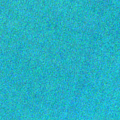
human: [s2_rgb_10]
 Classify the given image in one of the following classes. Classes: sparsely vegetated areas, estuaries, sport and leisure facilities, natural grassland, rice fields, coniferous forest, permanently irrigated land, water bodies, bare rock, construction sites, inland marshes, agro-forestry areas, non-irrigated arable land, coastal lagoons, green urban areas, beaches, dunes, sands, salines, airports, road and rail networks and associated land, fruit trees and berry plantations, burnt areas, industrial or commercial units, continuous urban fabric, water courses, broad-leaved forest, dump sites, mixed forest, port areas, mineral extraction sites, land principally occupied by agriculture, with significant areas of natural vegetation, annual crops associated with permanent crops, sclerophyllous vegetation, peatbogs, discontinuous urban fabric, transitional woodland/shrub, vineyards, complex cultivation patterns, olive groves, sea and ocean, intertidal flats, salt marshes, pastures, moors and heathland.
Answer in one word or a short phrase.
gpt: sea and ocean